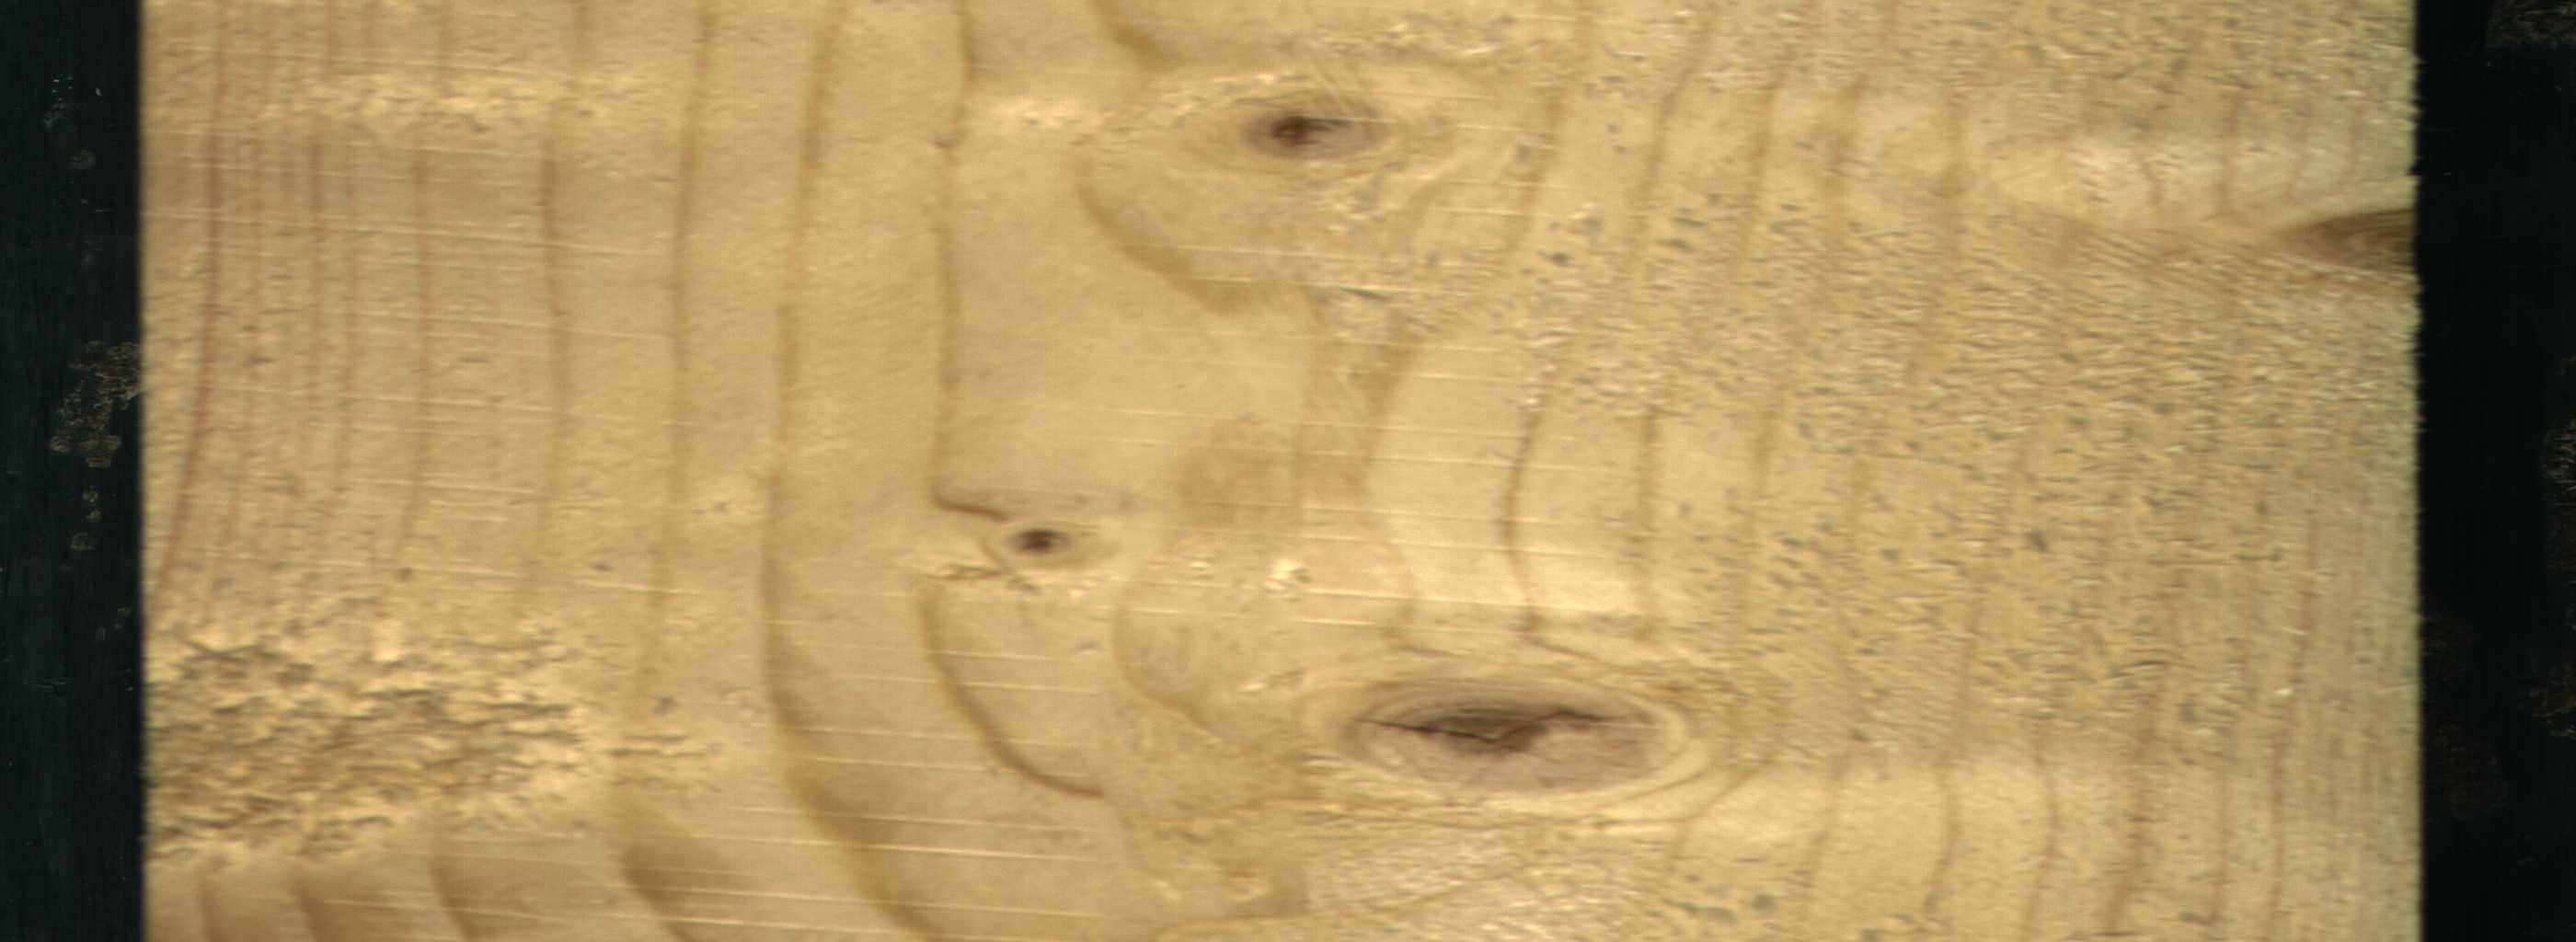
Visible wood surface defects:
knot_with_crack
Live_Knot
Live_Knot
Live_Knot